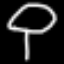
Label: mushroom